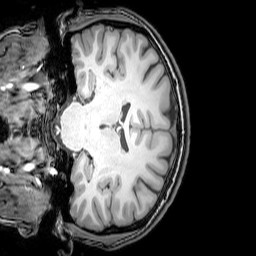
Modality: T1w
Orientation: coronal
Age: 24
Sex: female
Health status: healthy
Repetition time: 0.081 s
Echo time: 0.037 s